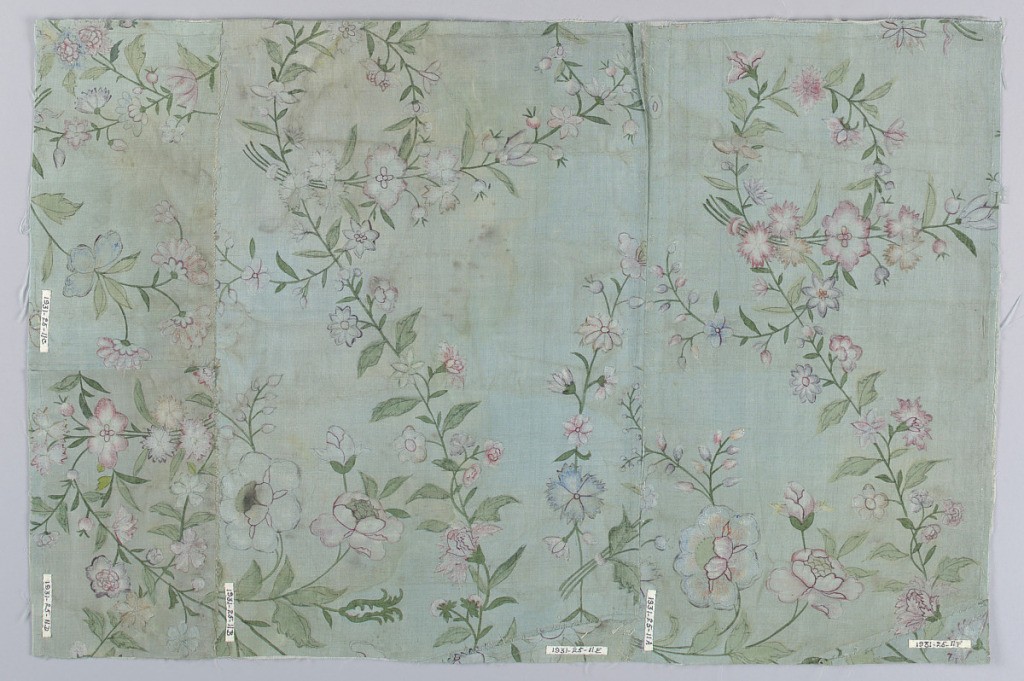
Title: Fragment
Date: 18th century
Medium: silk; tempera Technique: printed then painted on plain weave
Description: Six fragments of blue silk grosgrain painted in polychrome tempera. Design of a slender floral sprays twisting about, crossing themselves and forming loops.